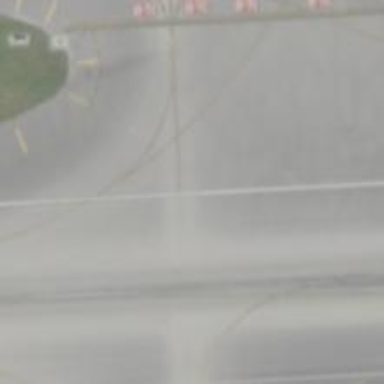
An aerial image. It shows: View of taxiway at the airport.